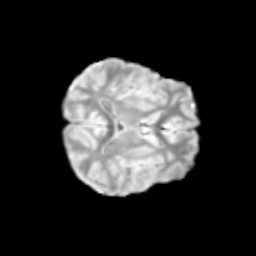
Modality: T2w
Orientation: axial
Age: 9
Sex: male
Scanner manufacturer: siemens
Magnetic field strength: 3 T
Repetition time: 3.8 s
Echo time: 0.07 s